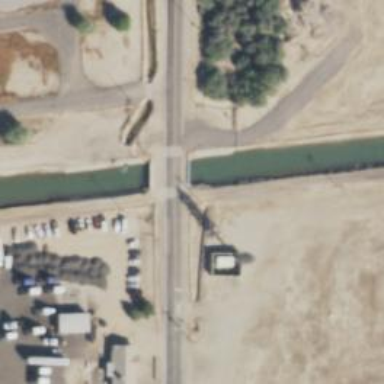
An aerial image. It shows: Secondary road on asphalt bridge.